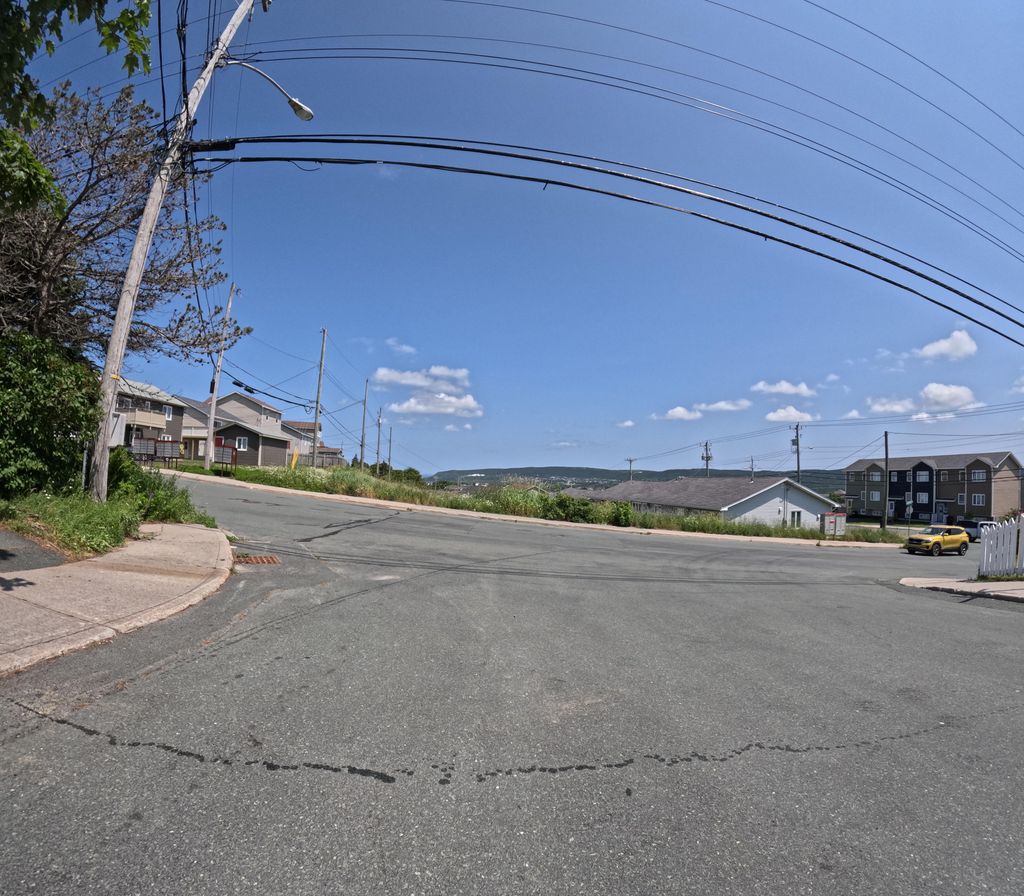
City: st_johns